Field crop: tomato
Growth stage: 1
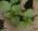
Species: solanum